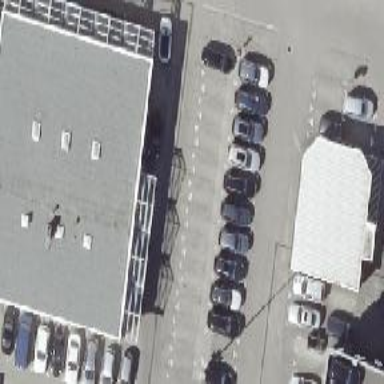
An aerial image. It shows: Building designated for vehicle inspection.